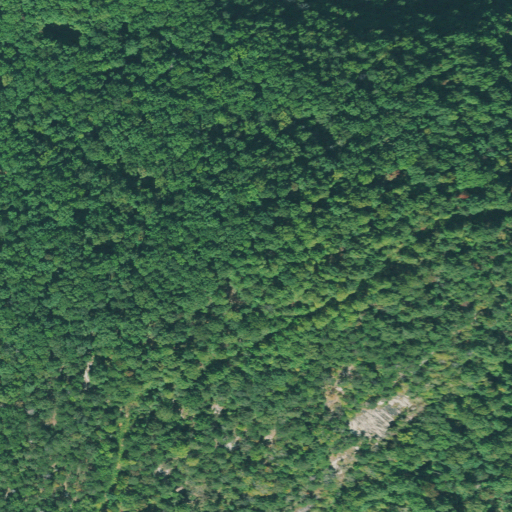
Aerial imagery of mountain in South Carolina named Pink Mountain containing deciduous forest, mixed forest, and pasture